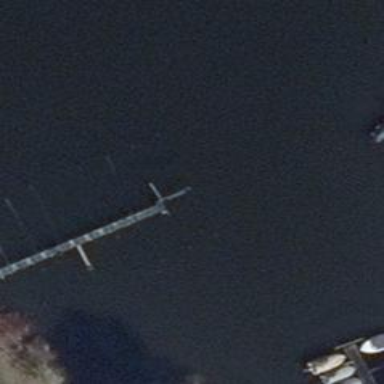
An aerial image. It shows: Man-made pier.